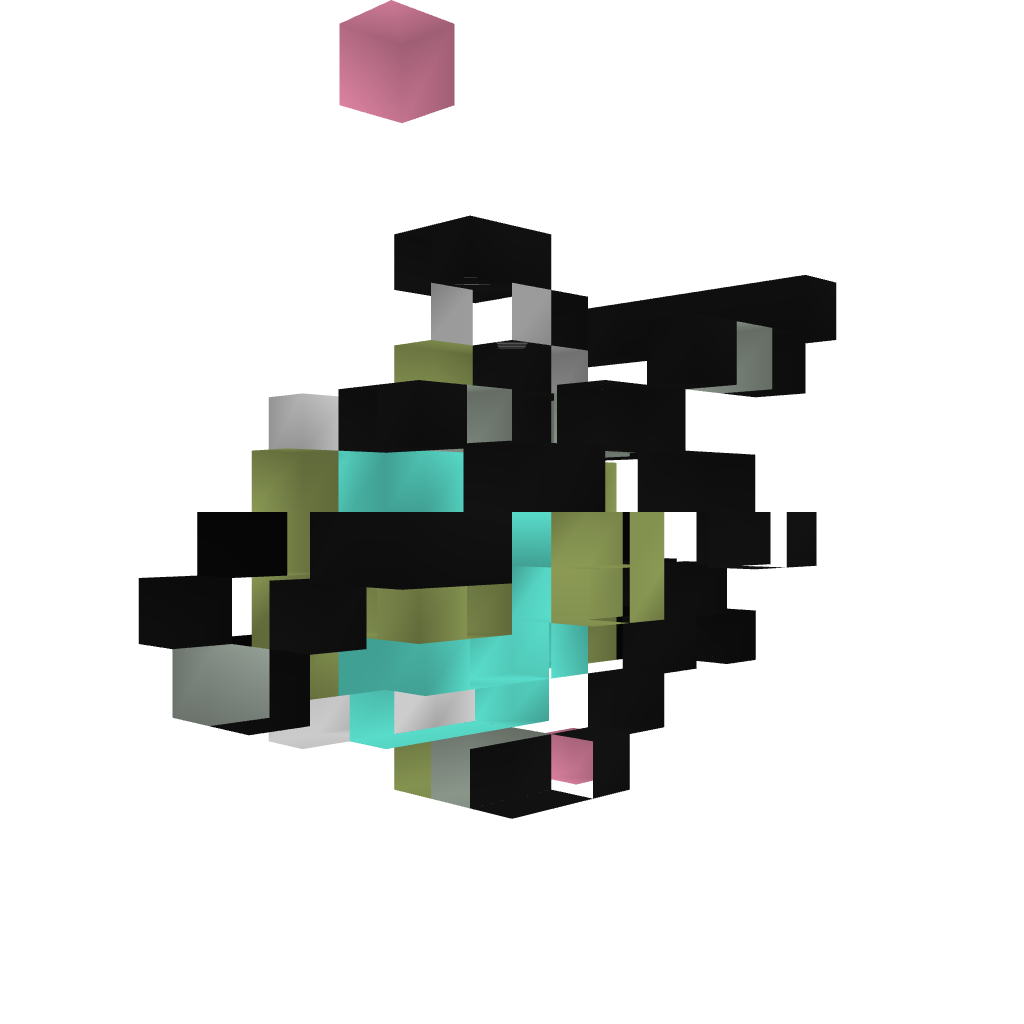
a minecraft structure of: Door 4x4 + 2x2